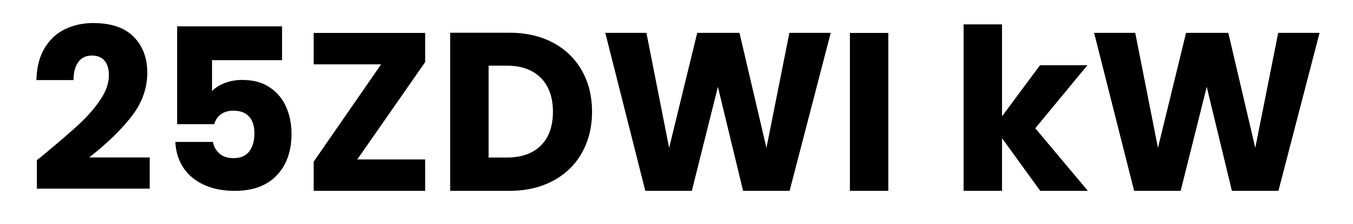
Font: Poppins-Bold